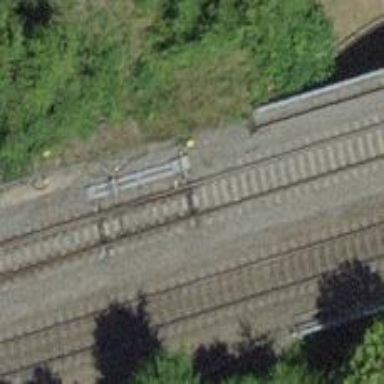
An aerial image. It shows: Railway track with single rail.